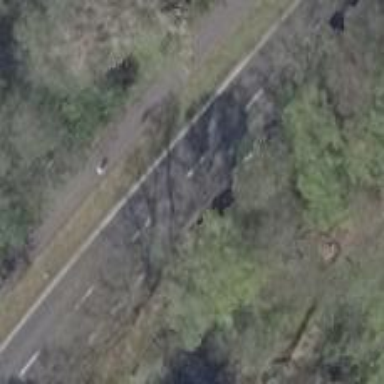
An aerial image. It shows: Tertiary road with asphalt surface.